Interaction volume radius: 10 \u00c5
Interaction volume height: 20 \u00c5
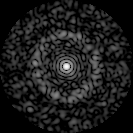
Disorder parameter: 0.8346